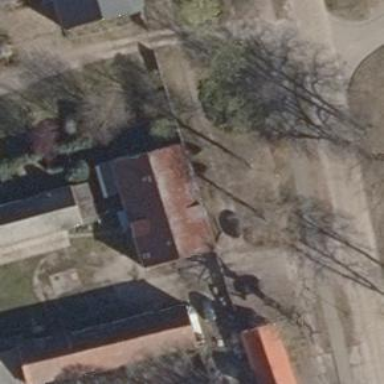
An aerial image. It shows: Part of building.